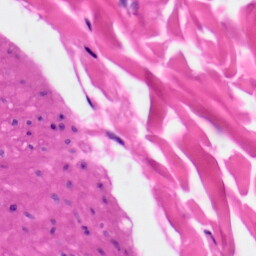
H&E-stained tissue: Skin